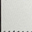
Piece: xx